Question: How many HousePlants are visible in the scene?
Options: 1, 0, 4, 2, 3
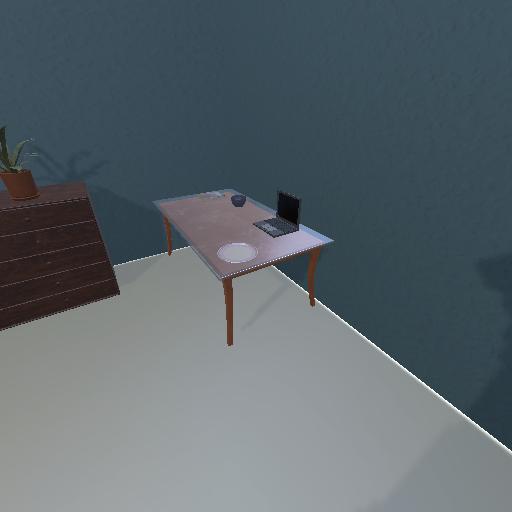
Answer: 1